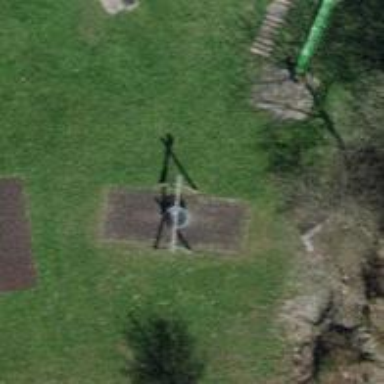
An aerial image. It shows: Playground featuring basket swing.